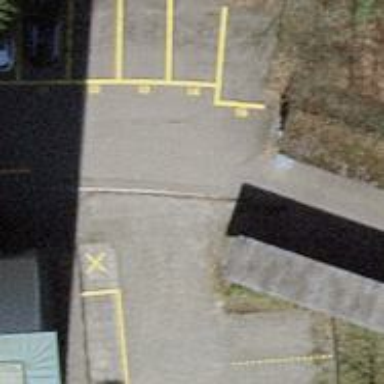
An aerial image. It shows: Parking aisle with grass paver surface.